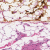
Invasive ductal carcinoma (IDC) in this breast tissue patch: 0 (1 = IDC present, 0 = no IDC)